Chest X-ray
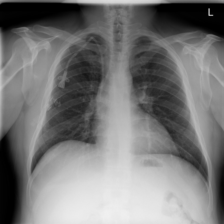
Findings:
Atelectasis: negative
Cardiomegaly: negative
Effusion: negative
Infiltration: negative
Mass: negative
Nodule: negative
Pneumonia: negative
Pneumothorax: negative
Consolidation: negative
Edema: negative
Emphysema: negative
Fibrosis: negative
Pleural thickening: negative
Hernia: negative